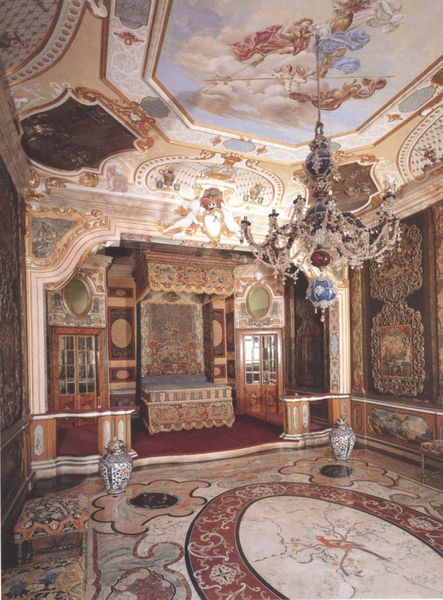
Titel: Schloss Favorite
Künstler: Johann Michael Ludwig Rohrer
Standort: Rastatt, Förch, Schloss Favorite (EU - D - BW)
Schlagwörter: blau, gemälde, vogel, bunt, fenster, lampe, marmor, tür, rot, schloss, malerei, ornament, barock, samt, innenraum, spiegel, brüstung, boden, gold, decke, oval, engel, vase, relief, türen, saal, könig, verzierung, bett, schlafzimmer, interior, kronleuchter, leuchter, lüster, stuck, vasen, fussboden, nische, deckengemälde, stuckdecke, marmorboden, papagei, himmelbett, deckenmalerei, dekcenspiegel